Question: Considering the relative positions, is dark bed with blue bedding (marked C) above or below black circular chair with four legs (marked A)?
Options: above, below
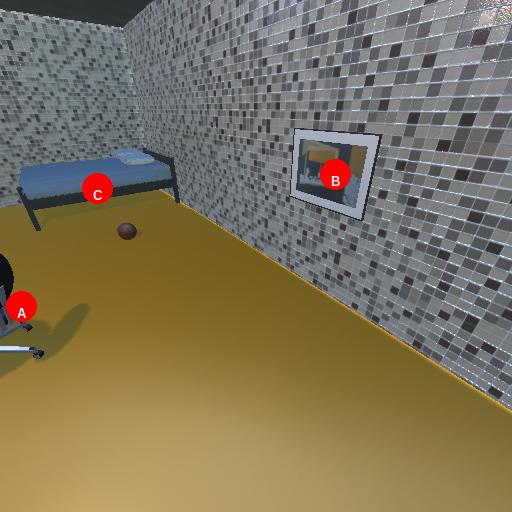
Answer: above